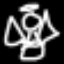
Label: angel